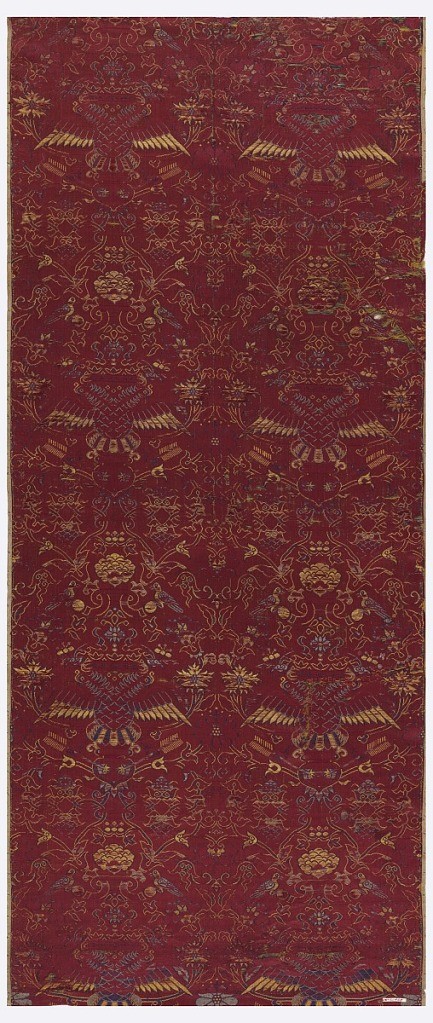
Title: Textile
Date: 16th century
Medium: silk Technique: plain compound satin
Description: Two side-by-side repeats featuring a double-headed eagle and flowers in red and yellow.